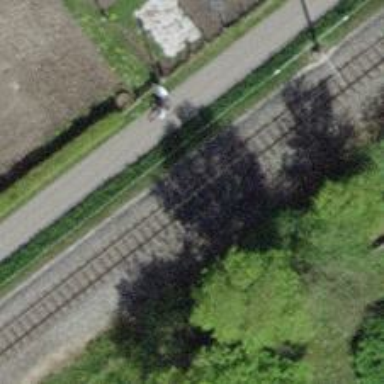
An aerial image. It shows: Narrow-gauge railway track electrified by contact line.